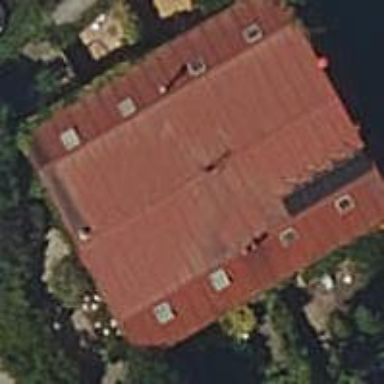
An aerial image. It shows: Terrace building.